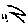
Label: zigzag